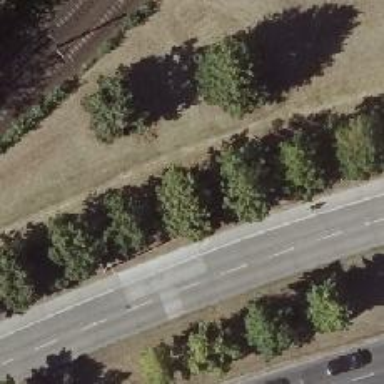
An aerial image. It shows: Beautiful avenue lined with deciduous broadleaved trees.